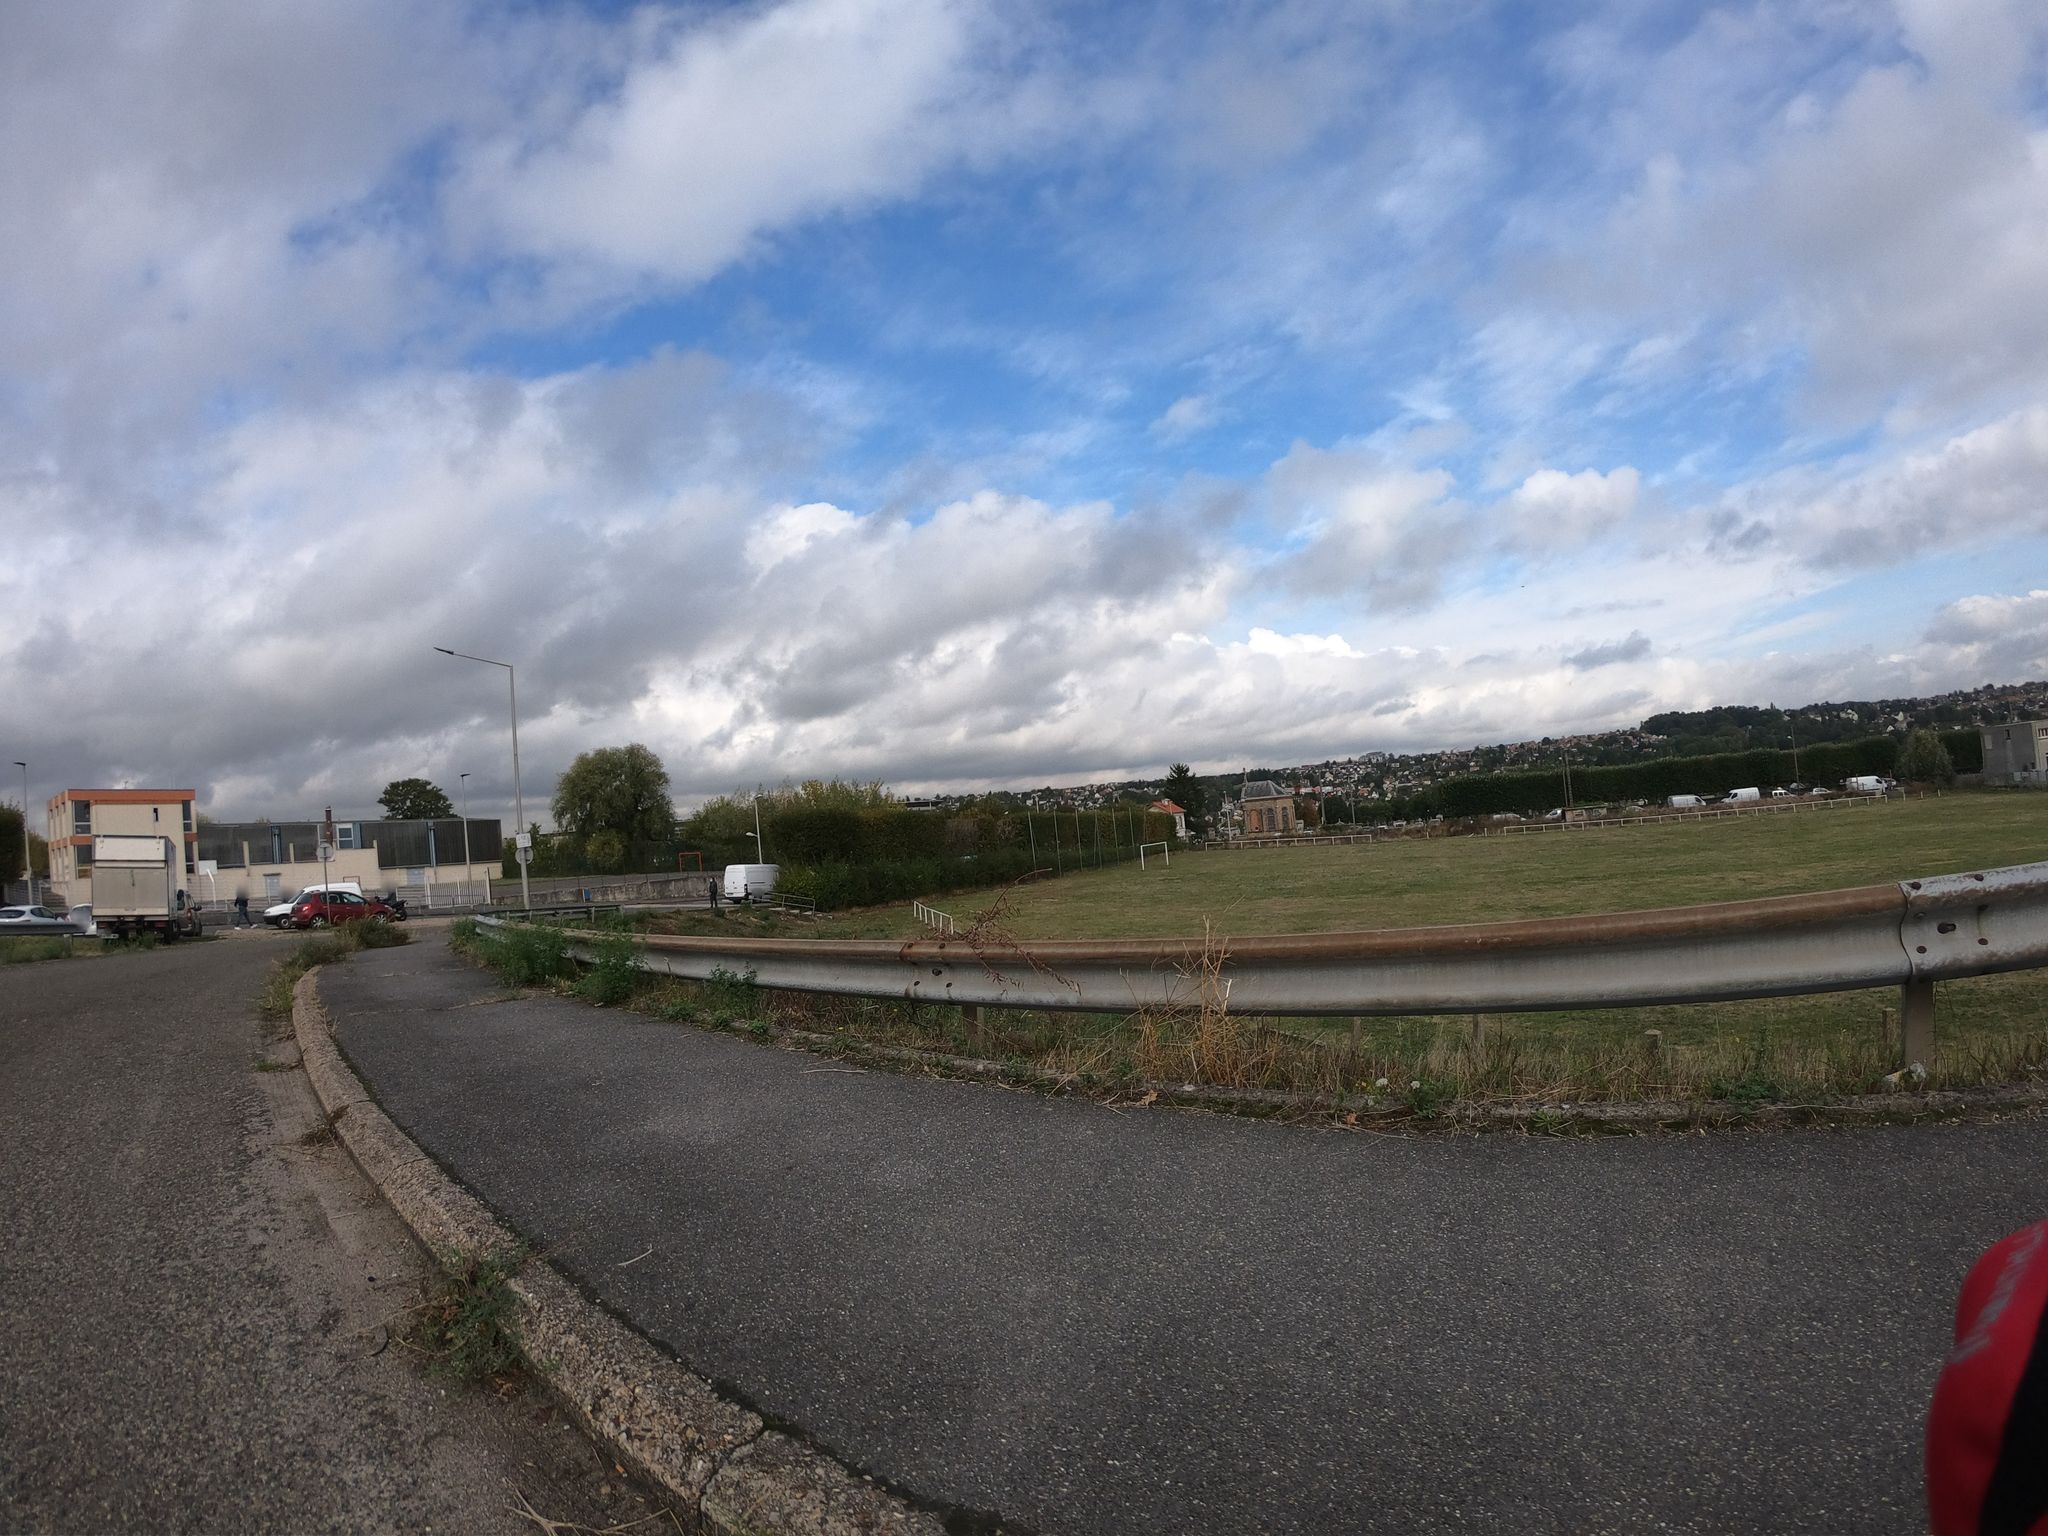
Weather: cloudy
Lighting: day
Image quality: good
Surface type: cycling surface
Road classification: primary_link
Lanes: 2
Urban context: urban centre
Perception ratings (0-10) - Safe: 1.22, Lively: 1.86, Beautiful: 6.28, Boring: 5.78, Depressing: 6.93, Wealthy: 2.3